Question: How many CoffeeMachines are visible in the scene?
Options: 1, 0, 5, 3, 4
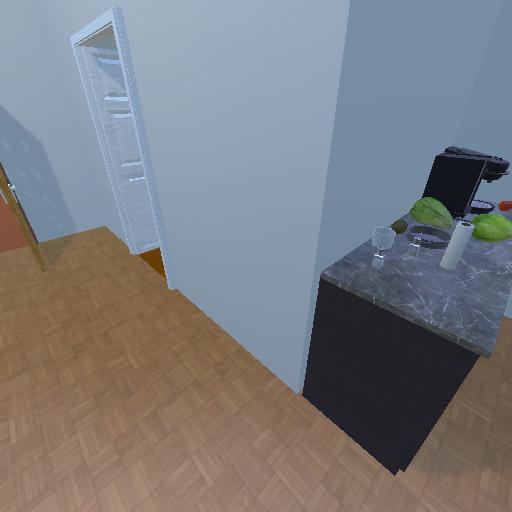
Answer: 1